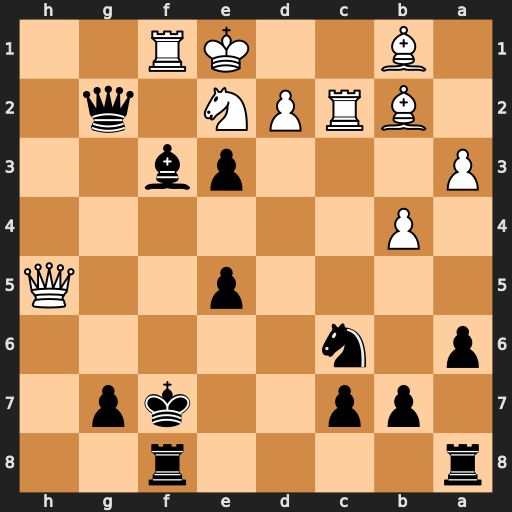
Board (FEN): r4r2/1pp2kp1/p1n5/4p2Q/1P6/P3pb2/1BRPN1q1/1B2KR2
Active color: b
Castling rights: -
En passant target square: -
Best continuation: Ke7 Qh4+ g5